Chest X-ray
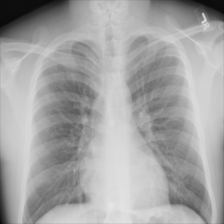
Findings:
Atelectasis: negative
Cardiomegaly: negative
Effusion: negative
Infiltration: negative
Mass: negative
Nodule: negative
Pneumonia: negative
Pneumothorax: negative
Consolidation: negative
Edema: negative
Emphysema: negative
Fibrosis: negative
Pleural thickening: negative
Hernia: negative